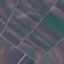
Land use / land cover class: PermanentCrop